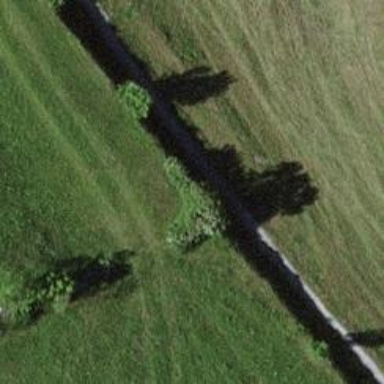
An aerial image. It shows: Dry stone wall barrier.